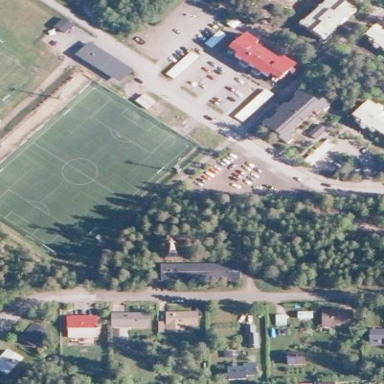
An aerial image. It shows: Pitch with artificial turf used for soccer and ice skating leisurely.